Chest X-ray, AP view. Patient: 29 years old, sex F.
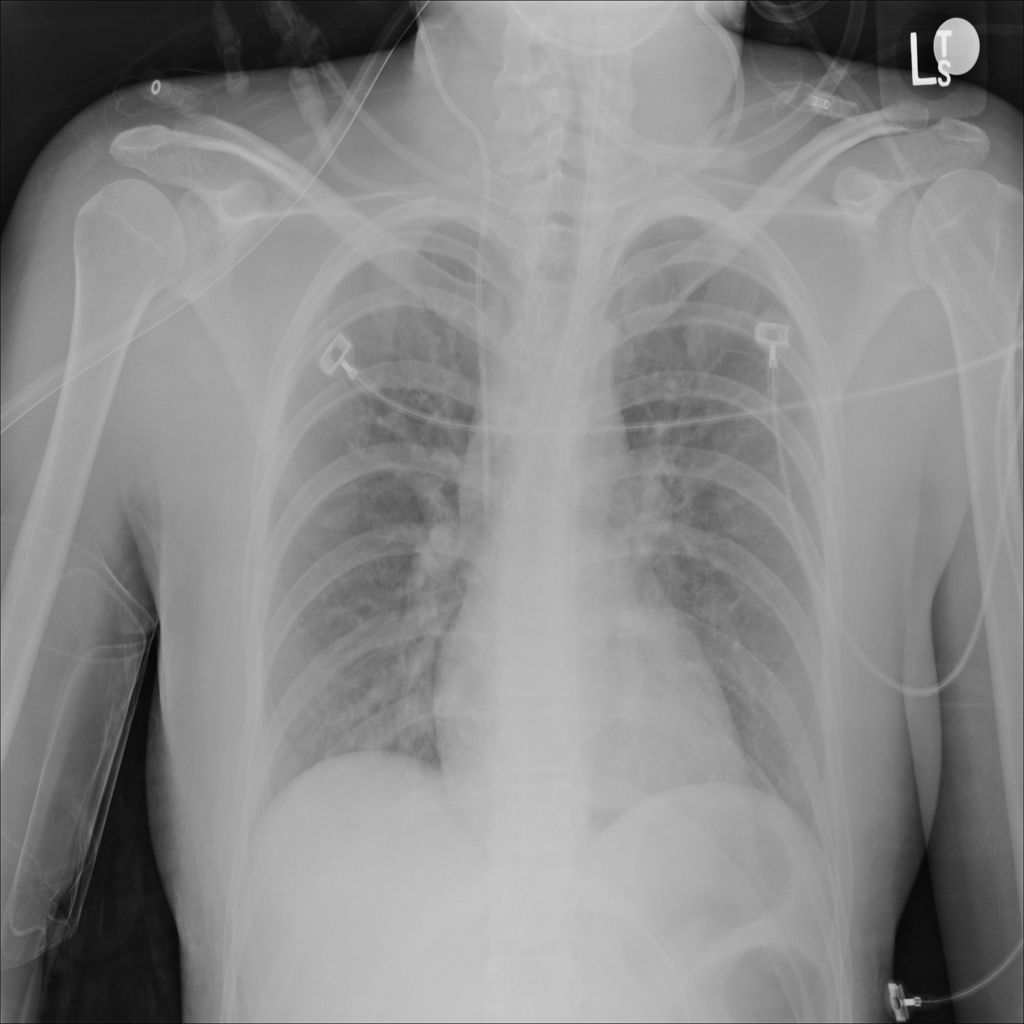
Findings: No Finding